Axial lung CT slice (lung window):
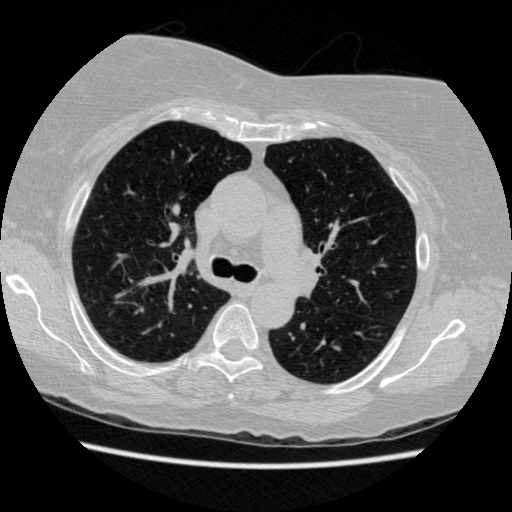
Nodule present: no